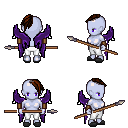
a pixel art fantasy rpg character, female body template, dark elf, purple skin, purple wings, white pants, brown long mohawk hairstyle, leather bracers, gray slippers, spear, four views (front, back, left, right), 2x2 character sprite sheet, small pixel art, hard edges, no anti-aliasing